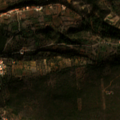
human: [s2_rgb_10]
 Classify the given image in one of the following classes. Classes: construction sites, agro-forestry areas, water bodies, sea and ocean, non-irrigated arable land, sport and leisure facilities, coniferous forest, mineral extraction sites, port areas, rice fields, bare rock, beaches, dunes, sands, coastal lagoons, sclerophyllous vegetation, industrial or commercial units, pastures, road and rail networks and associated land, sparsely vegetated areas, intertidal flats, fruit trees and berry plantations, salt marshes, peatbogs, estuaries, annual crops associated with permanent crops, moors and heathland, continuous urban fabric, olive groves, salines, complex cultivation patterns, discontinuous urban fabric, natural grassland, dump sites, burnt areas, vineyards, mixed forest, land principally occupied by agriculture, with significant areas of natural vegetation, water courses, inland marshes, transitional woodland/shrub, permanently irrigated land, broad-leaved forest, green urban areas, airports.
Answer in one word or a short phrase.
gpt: annual crops associated with permanent crops, complex cultivation patterns, sclerophyllous vegetation